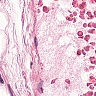
Metastatic tissue present: no